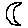
Label: moon